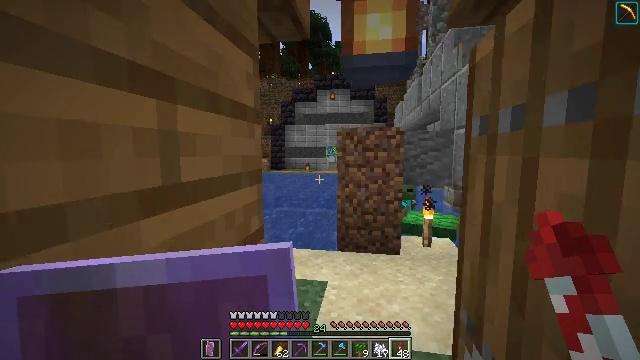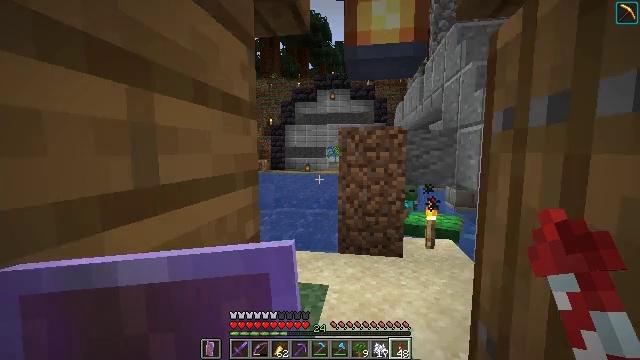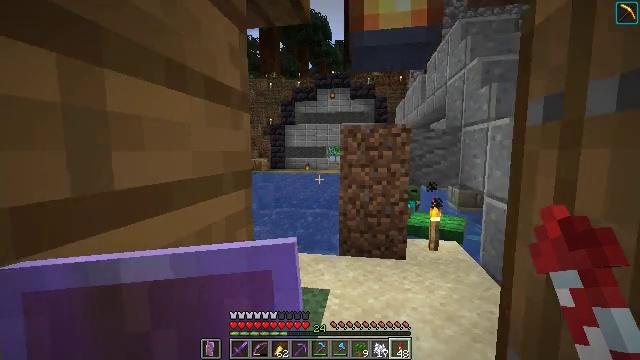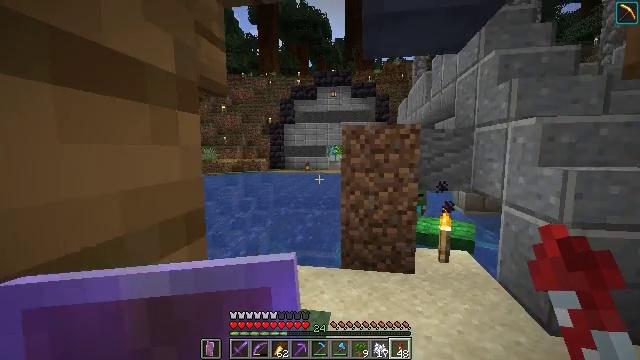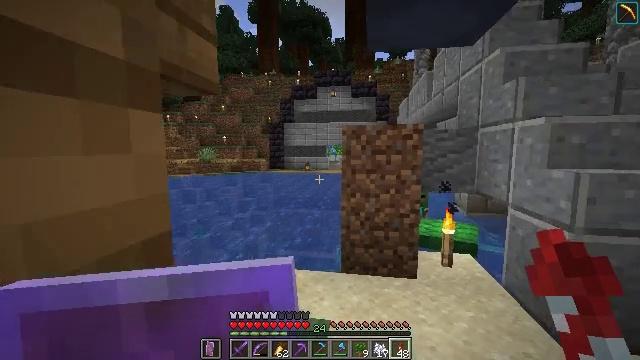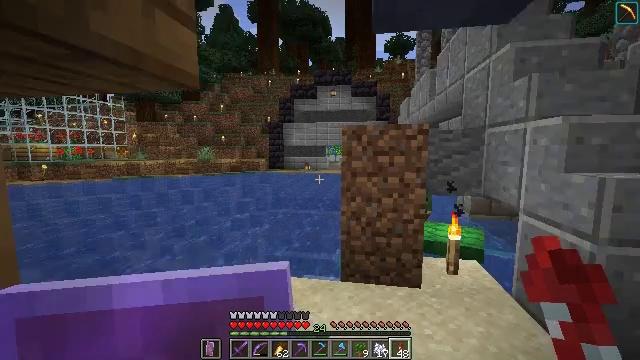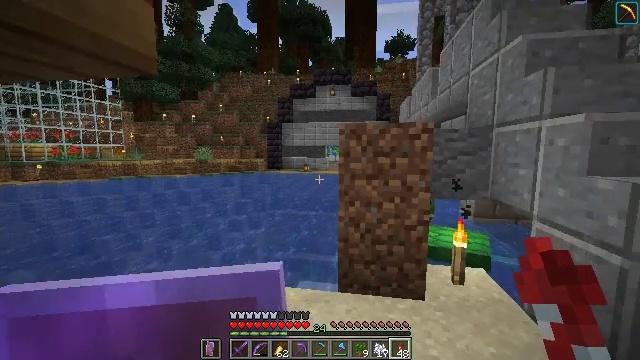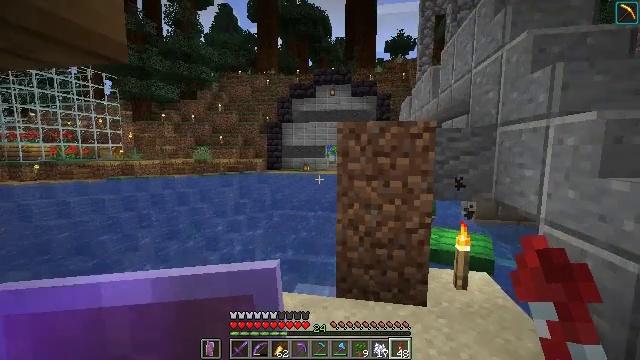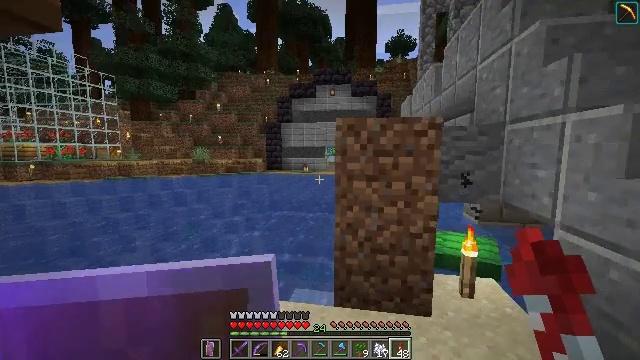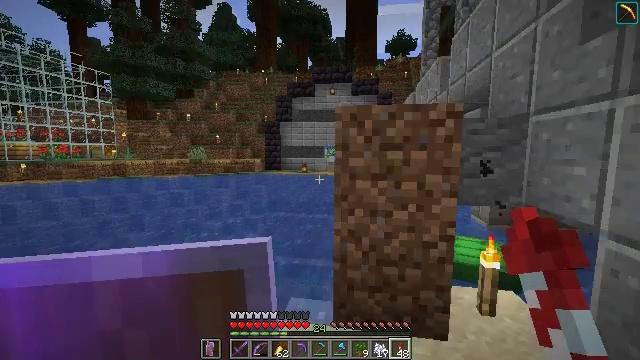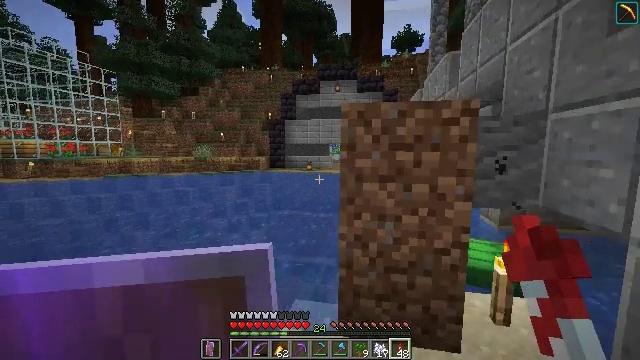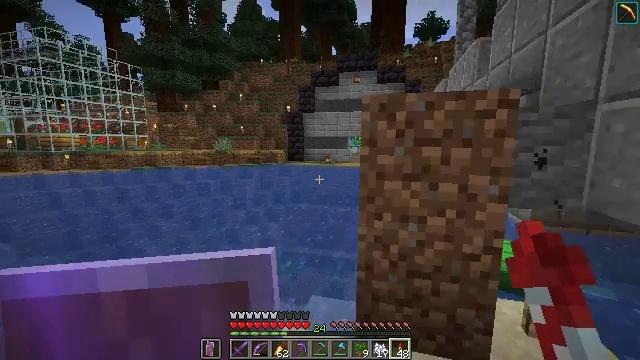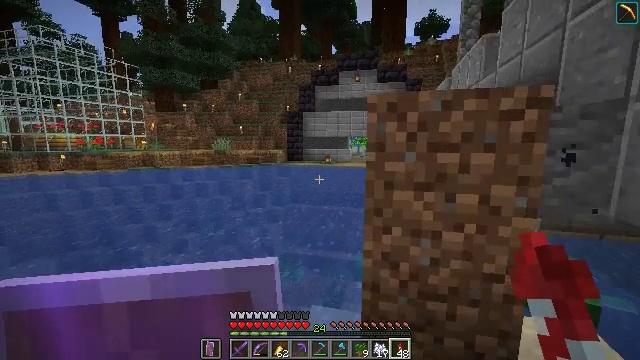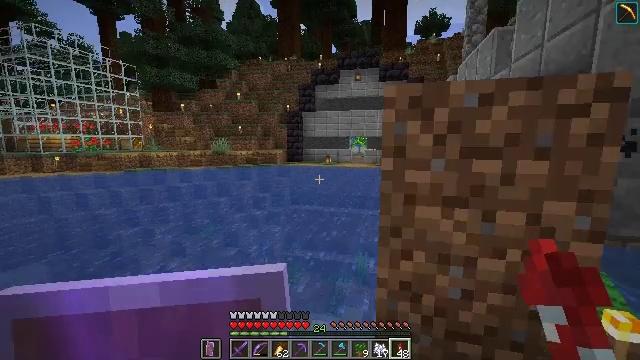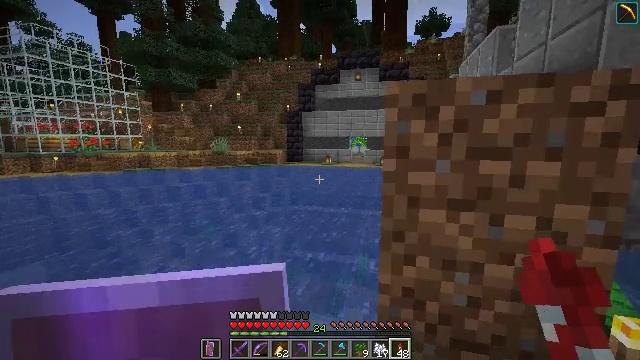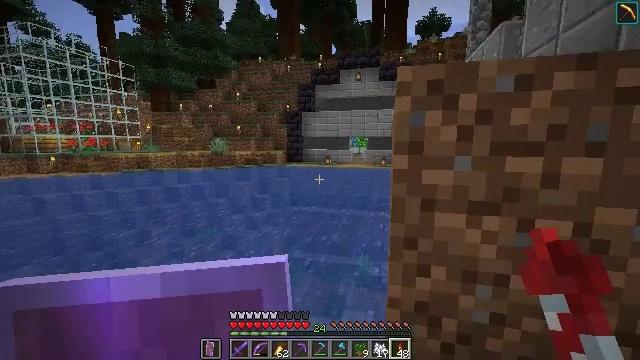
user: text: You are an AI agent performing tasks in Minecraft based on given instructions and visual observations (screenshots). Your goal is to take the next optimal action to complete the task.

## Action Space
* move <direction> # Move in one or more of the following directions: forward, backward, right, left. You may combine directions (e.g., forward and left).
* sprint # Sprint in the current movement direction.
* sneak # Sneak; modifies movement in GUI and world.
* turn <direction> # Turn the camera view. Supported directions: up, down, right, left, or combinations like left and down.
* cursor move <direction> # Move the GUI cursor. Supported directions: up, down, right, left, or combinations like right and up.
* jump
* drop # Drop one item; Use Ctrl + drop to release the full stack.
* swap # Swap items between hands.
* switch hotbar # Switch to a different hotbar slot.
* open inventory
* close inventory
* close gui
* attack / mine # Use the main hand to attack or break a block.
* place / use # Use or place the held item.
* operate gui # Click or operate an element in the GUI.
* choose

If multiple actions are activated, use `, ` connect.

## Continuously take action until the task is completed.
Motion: motion action
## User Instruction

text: Break the dark oak log in the forest.
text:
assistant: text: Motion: move forward
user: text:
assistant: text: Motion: move forward
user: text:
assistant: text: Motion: move forward
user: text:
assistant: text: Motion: move forward
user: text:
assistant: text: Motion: move forward
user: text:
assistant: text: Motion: move forward
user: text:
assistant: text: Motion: move forward
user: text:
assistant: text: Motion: move forward
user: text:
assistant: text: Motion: move forward
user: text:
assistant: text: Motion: move forward, turn left
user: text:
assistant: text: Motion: move forward, turn left and down
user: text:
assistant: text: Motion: move forward
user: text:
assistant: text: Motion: move forward
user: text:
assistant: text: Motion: no_op
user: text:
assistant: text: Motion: no_op
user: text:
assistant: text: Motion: no_op
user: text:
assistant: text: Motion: no_op
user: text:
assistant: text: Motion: no_op
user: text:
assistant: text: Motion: no_op
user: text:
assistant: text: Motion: turn left and up
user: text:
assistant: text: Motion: turn left and up
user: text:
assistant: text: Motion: turn left and up
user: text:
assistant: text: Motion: move forward
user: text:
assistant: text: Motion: move forward, turn right
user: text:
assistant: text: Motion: move forward, turn right
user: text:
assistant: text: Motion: move forward
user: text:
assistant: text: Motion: move forward
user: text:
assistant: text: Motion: move forward
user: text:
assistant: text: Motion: move forward
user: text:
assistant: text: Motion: move forward, turn left